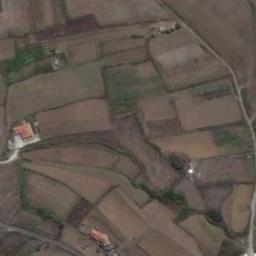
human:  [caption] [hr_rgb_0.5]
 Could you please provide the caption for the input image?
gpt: There are paths and houses in a patch of brown and green terraces .

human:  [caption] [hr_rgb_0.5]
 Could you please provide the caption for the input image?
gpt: The green and bare terrace is next to some houses .

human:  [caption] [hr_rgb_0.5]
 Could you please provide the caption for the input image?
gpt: Half of the terraces are full of crops, and the other half are empty .

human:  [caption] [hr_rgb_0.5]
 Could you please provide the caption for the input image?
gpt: There are many plants on the terrace .

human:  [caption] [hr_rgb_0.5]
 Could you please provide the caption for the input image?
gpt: There are many brown terraces of different sizes .